Question: This icon is center of screen every open.In web browser,this icon is turning.But In phone,this icon is not turning.just standing until click a button.When click the button,hidden.How can I hide alltime this icon?
screen

It'S my init:
'''
$('#olayListPage').bind('pageinit', function(event) {
$.mobile.loader.prototype.options.disabled = true;
getOlayList();
'''
});
I tried first answer.But doesnt work.jqery-2.1.1.min.js jquery.mobile-1.4.3.js
> my fiddle--><URL>
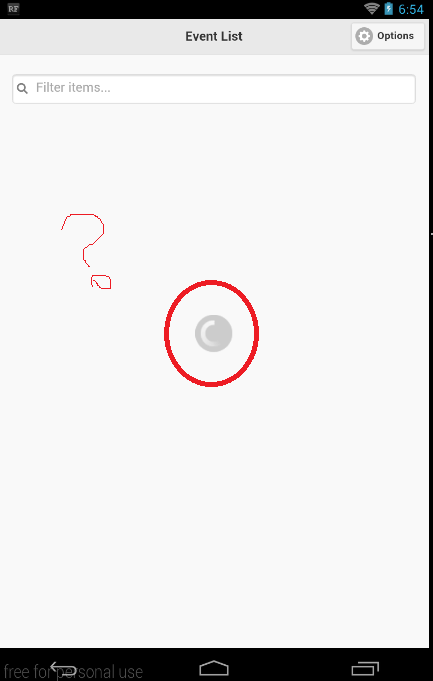
Answer: Try:
'''
$.mobile.loading('hide')
'''
after you are done loading a page